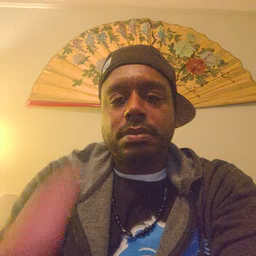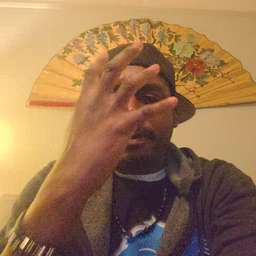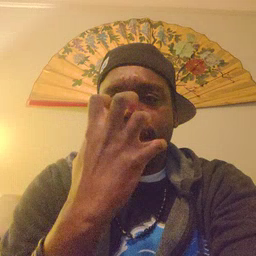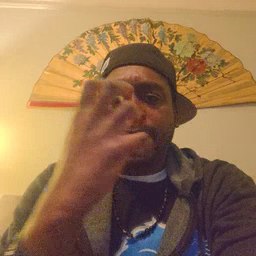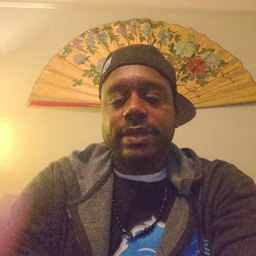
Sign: mad